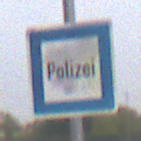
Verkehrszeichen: Polizei
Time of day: Midday
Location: Outdoor (Suburban)
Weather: Overcast
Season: NotSpecified
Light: Natural